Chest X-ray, PA view. Patient: 10 years old, sex F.
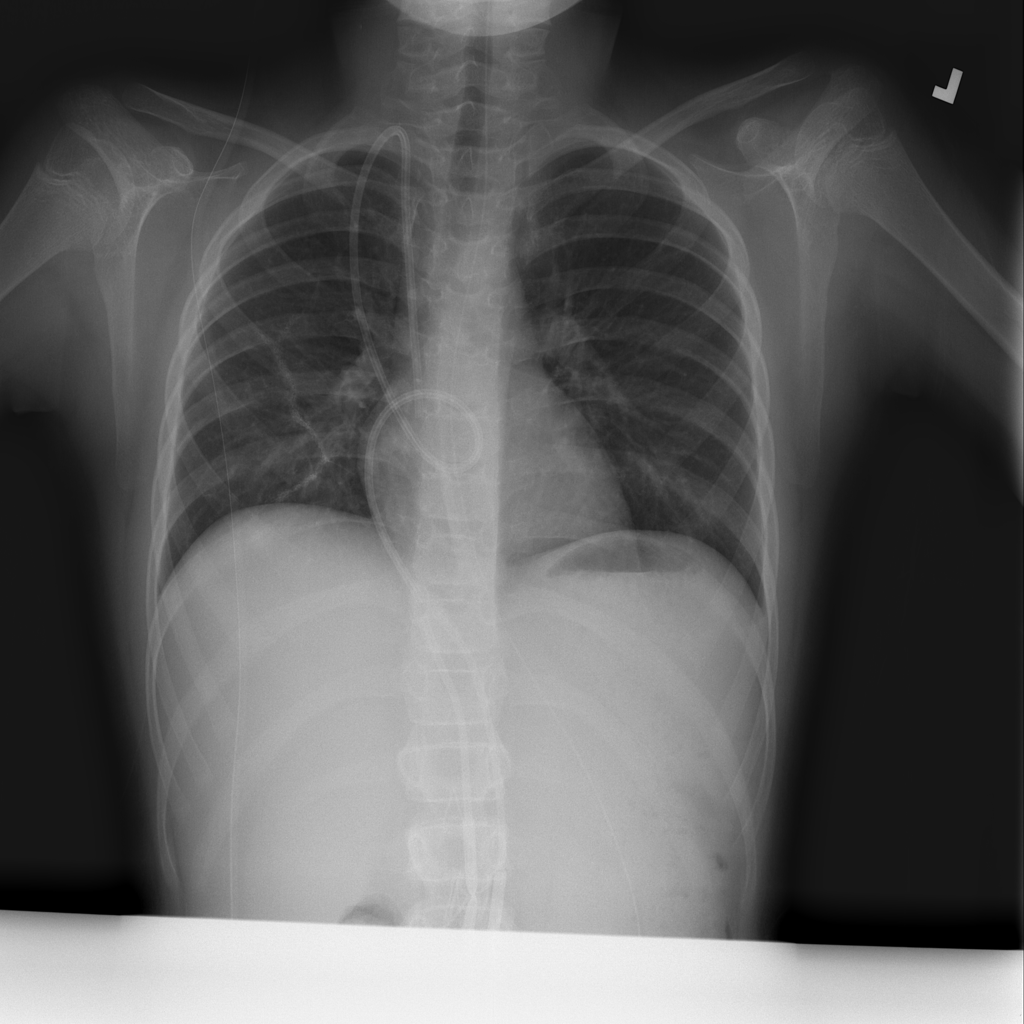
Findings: No Finding